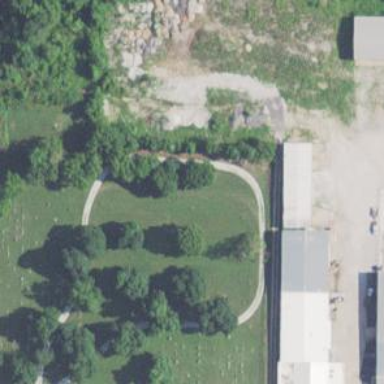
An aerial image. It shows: Cemetery.